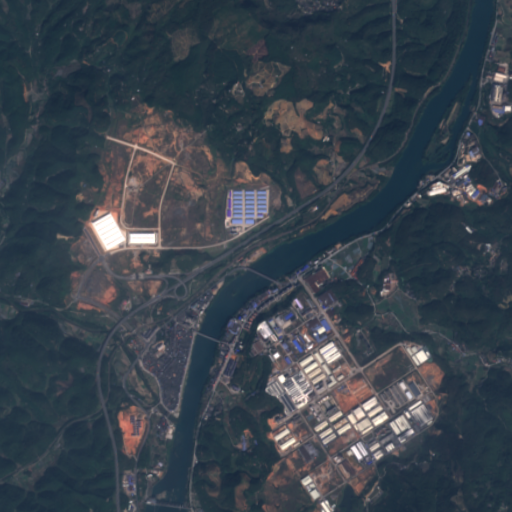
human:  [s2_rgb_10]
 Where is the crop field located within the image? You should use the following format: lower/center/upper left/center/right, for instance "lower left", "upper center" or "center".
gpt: The crop field is located in the lower left of the image.
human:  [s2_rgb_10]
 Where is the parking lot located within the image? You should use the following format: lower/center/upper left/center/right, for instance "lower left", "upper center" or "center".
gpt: The parking lot is located in the lower center of the image.
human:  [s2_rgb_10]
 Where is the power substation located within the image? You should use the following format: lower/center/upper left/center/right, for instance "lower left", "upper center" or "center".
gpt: The power substation is located in the lower left of the image.
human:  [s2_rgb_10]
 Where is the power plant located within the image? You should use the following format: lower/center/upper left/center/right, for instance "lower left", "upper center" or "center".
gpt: There is no power plant in the image.